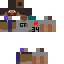
A male human skin with medium skin, wearing brown long hair dressed in a blue tshirt and brown pants, featuring a closed mouth.